四年级 · 度量几何学
如图, 在三角形 $\mathrm{ABC}$ 中, 如果沿图中的线段 $\mathrm{DE}$ 将 $\angle \mathrm{C}$ 剪掉, 那么剩下部分的内角和是多少度?

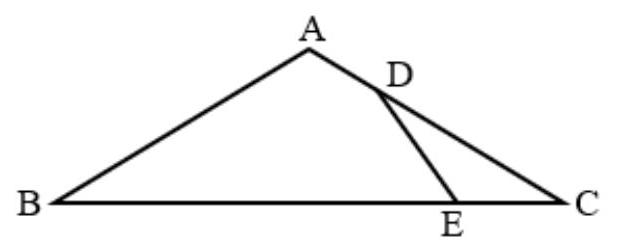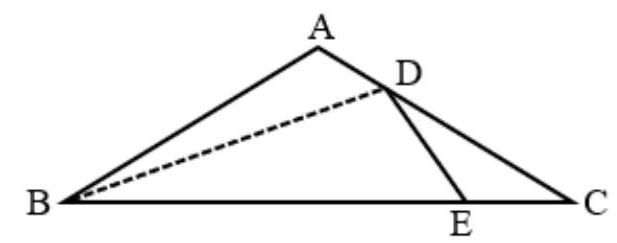
答案: 解360 度

【分析】观察图形可知, 剩下部分是一个四边形，四边形可以分割成两个三角形，据此即可求出剩下部分的内角和。

【详解】如图:

连接 $\mathrm{BD}$, 把四边形 $\mathrm{ABED}$ 分割成两个三角形, 可得:

$180 \times(4-2)$

$=180 \times 2$

$=360$ (度)

答: 剩下部分的内角和是 360 度。

【点睛】熟记三角形内角和是 180 度, 是解答此题的关键。